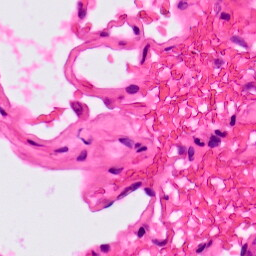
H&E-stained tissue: Lung